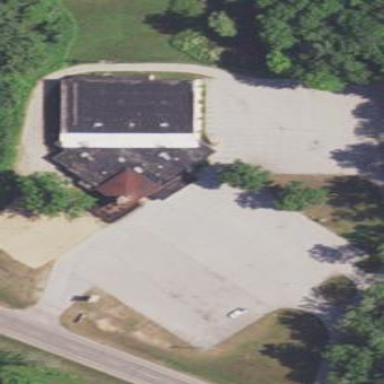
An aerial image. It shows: Building that houses bowling alley.